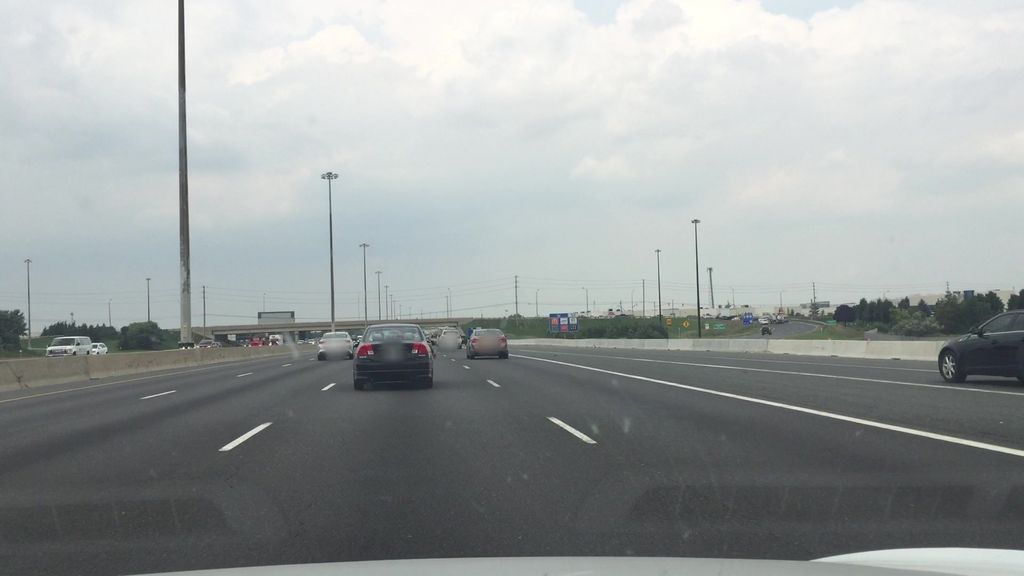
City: toronto